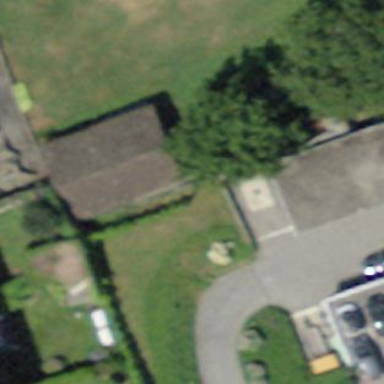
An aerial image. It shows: View of roof of building.